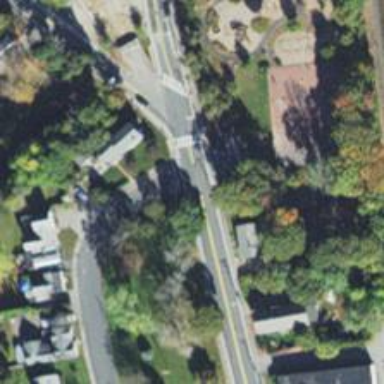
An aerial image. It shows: Marked road crossing.